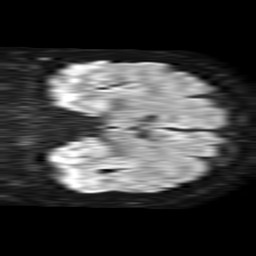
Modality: TRACE
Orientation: coronal
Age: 66
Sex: female
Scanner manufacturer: philips
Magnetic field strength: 1.5 T
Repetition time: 4.6 s
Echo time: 0.08517 s